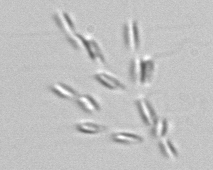
Label: Dinobryon